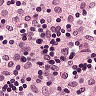
Metastatic tissue present: no